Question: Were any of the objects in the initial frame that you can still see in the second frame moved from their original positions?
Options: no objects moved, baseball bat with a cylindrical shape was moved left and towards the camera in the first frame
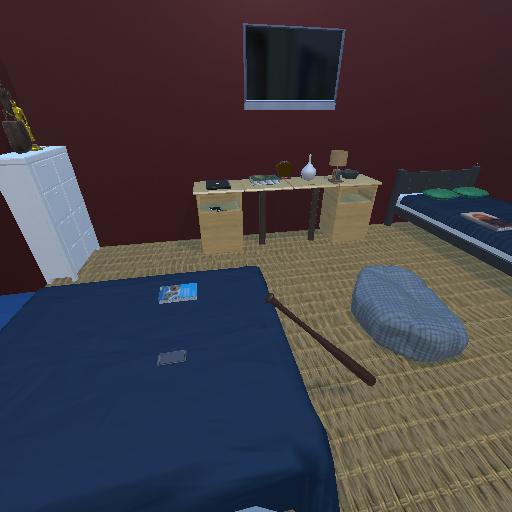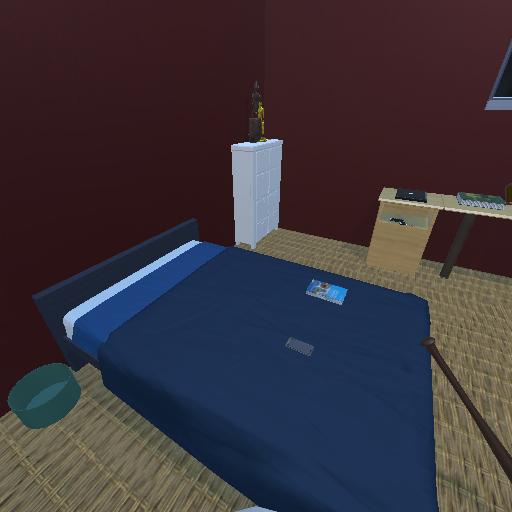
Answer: no objects moved